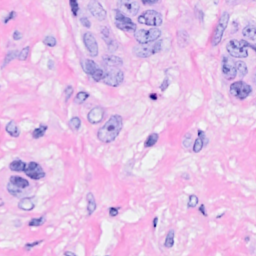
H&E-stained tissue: Breast